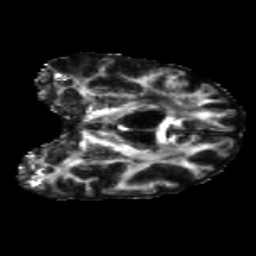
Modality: FA
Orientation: coronal
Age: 68
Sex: female
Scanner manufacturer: siemens
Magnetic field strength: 3 T
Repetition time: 5.25 s
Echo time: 0.08 s